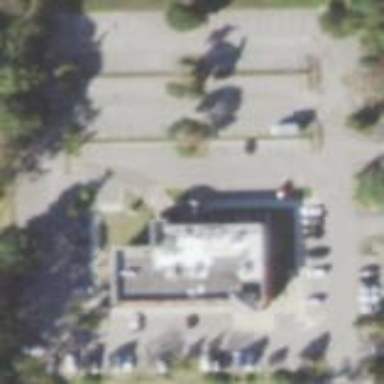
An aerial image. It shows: Commercial restaurant.